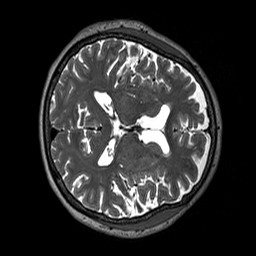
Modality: T2w
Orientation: axial
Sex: female
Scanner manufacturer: siemens
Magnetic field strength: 3 T
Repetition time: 3 s
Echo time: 0.409 s